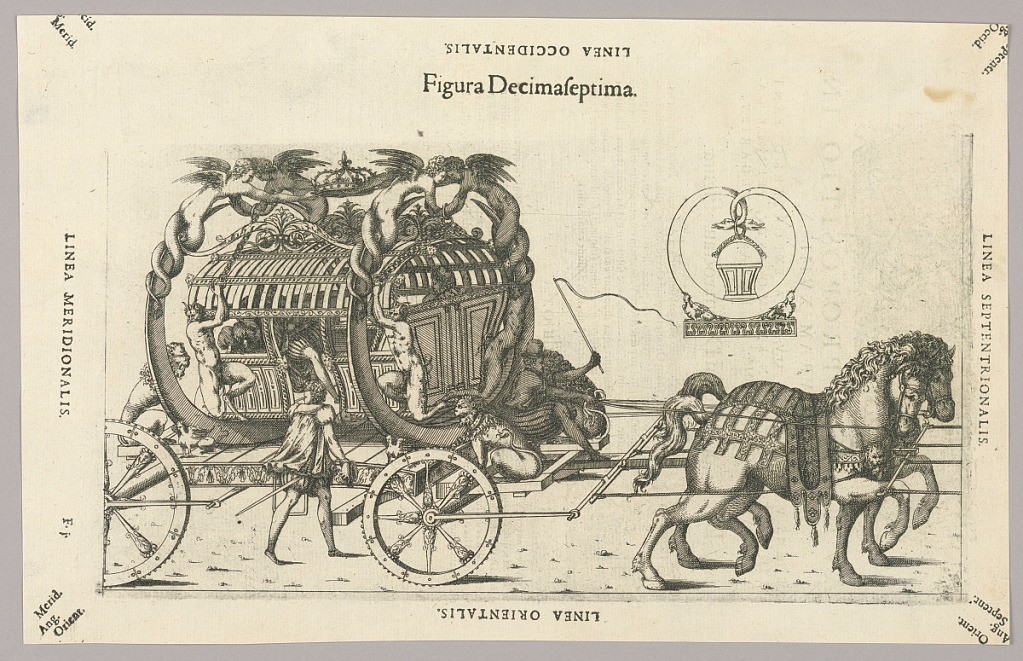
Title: Plate XVII from Theatrum instrumentorum et machinarum
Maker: Julio Paschale
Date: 1582
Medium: Woodcut on paper
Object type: Print
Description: A carriage drawn by more than two horses, driven, center, by a man sitting between two carved lions that face backwards. A platform on the wheels, with a box supported by two crescents supporting a roof. Sphinxes, scrolls, fauns, nymphs, and crown above. Description in Latin on verso of 1949-152-214.